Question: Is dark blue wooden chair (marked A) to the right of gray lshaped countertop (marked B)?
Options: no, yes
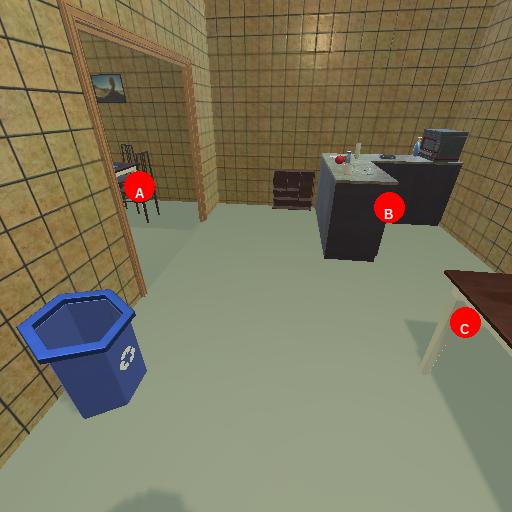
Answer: no